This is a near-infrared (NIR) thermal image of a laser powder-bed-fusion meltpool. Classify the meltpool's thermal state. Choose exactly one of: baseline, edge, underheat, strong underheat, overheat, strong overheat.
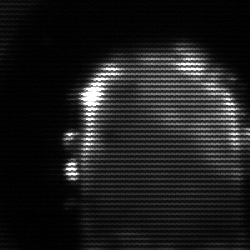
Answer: baseline